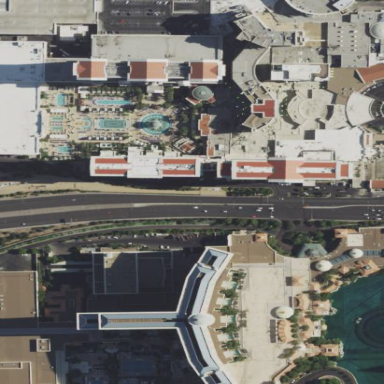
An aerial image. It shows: Hotel and casino building.